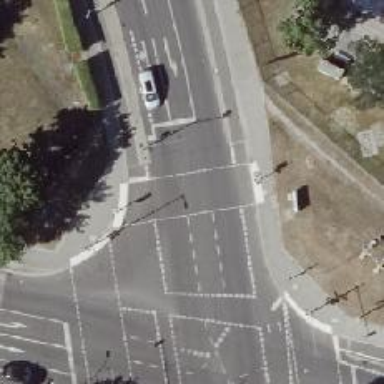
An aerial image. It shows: Secondary road with asphalt surface. There is separate sidewalk on the left side and cycle track.